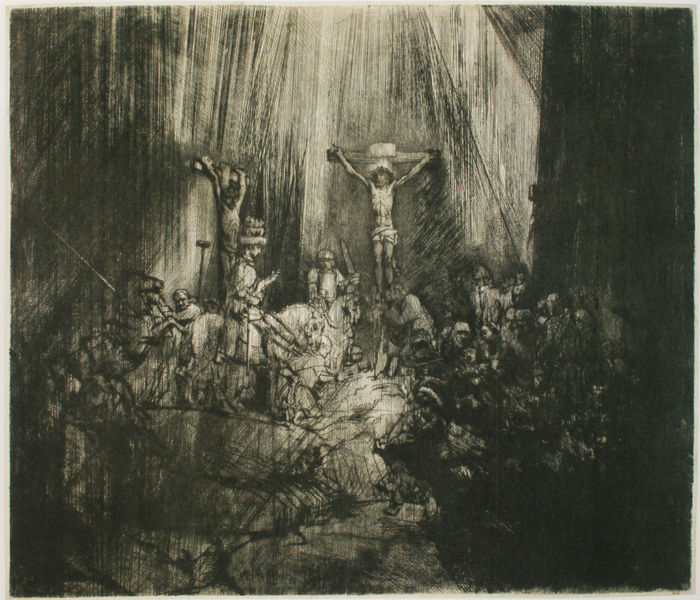
Titel: Die drei Kreuze
Künstler: Rembrandt
Standort: Wien
Institution: Albertina
Schlagwörter: crowd, crown, people, religious, soldier, soldiers, sword, white, black, dark, group, old, picture, print, rock, light, paper, black and white, etching, sketch, cross, crucifixion, ink, jesus, horse, christ, crucifix, jew, jews, black white, christianity, hammer, body, bodies, crucifiction, crucify, image, dying, lighting, artigo, die, carvari, crusifixion, cruxifixion